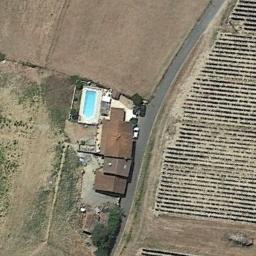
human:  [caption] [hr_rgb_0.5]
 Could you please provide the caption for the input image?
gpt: There are three residential areas on the desert, Two of them with swimming pools .

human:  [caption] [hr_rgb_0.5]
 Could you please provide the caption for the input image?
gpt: An orange house and a swimming pool in a sparse residential area surrounded by open land and farmland .

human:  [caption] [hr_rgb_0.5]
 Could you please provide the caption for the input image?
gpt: The sparse residential is on the bare land next to the farmland and a road .

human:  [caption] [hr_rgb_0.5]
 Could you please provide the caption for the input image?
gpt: There is a road next to the sparse residential .

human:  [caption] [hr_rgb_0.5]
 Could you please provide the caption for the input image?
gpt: A sparse residential area with a brown building and a swimming pool beside the farmlands .